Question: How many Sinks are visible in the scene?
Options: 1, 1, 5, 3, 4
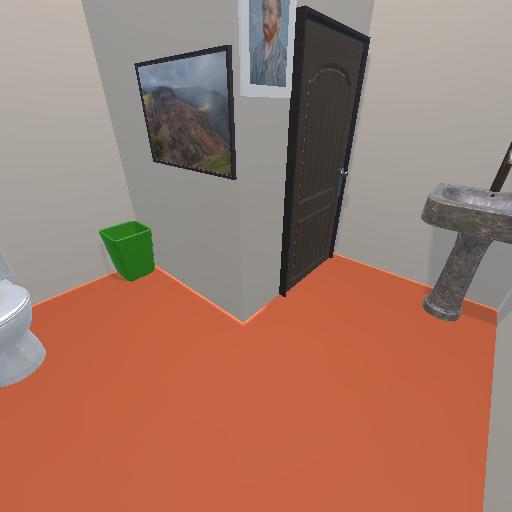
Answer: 1